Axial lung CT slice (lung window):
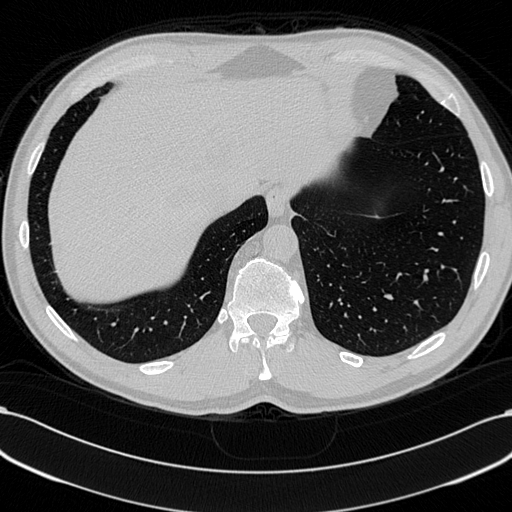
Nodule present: no